Question: I know that scipy.cluster.hierarchy focused on dealing with the distance matrix. But now I have a similarity matrix... After I plot it by using Dendrogram, something weird just happens.
Here is the code:
'''
similarityMatrix = np.array(([1,0.75,0.75,0,0,0,0],
[0.75,1,1,0.25,0,0,0],
[0.75,1,1,0.25,0,0,0],
[0,0.25,0.25,1,0.25,0.25,0],
[0,0,0,0.25,1,1,0.75],
[0,0,0,0.25,1,1,0.75],
[0,0,0,0,0.75,0.75,1]))
'''
here is the linkage method
'''
Z_sim = sch.linkage(similarityMatrix)
plt.figure(1)
plt.title('similarity')
sch.dendrogram(
Z_sim,
labels=['1','2','3','4','5','6','7']
)
plt.show()
'''
But here is the outcome:

My question is:
1. Why is the label for this dendrogram not right?
2. I am giving a similarity matrix for the linkage method, but I cannot fully understand what the vertical axes means. For example, as the maximum similarity is 1, why is the maximum value in the vertical axes almost 1.6?
Thank you very much for your help!
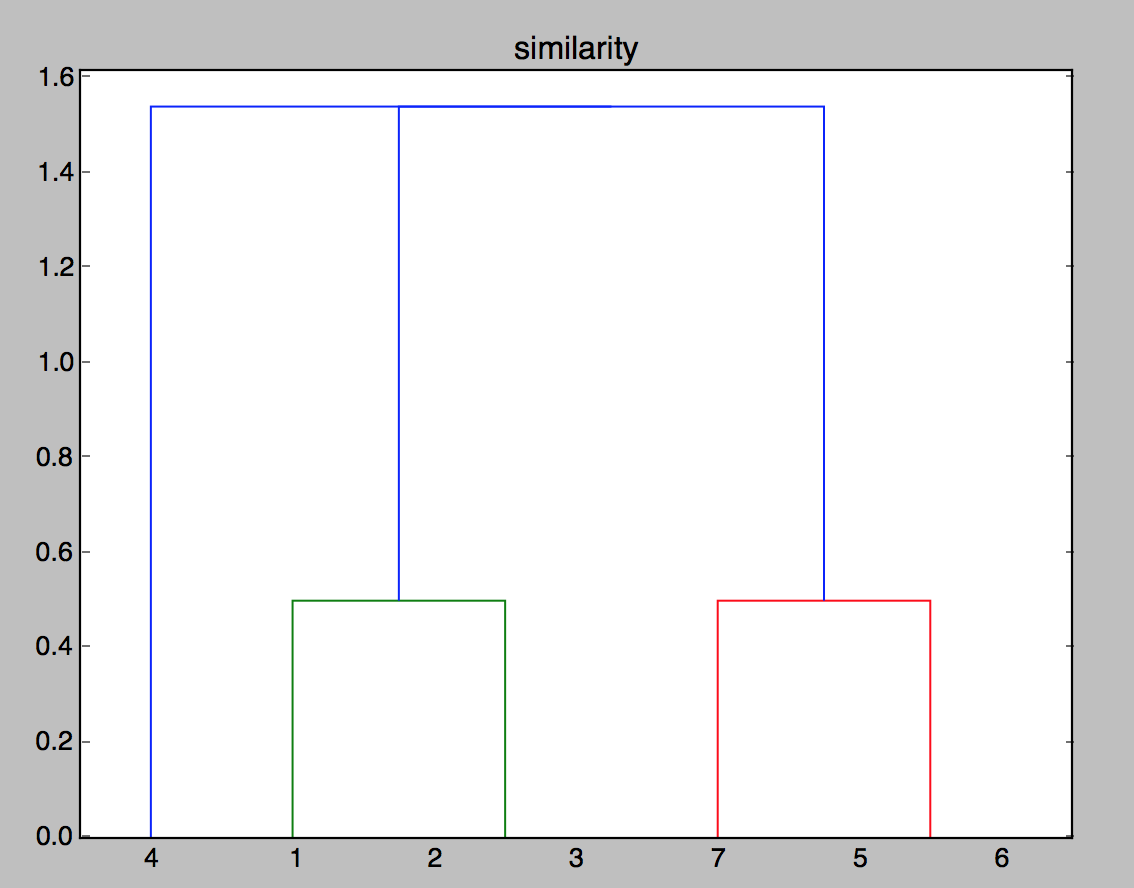
Answer: - 'linkage' expects "distances", not "similarities". To convert your matrix to something like a distance matrix, you can subtract it from 1:'''
dist = 1 - similarityMatrix
'''
- 'linkage' does not accept a square distance matrix. It expects the distance data to be in <URL>. You can get that using 'scipy.spatial.distance.squareform':'''
from scipy.spatial.distance import squareform
dist = 1 - similarityMatrix
condensed_dist = squareform(dist)
Z_sim = sch.linkage(condensed_dist)
'''
(When you pass a two-dimensional array with shape (m, n) to 'linkage', it treats the rows as points in n-dimensional space, and computes the distances internally.)